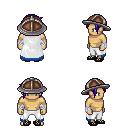
a pixel art fantasy rpg character, male body template, human, tanned skin, white trimmed cape, white pants, blue pixie cut hairstyle, chain helm, white cloth bandages, ghillies, four views (front, back, left, right), 2x2 character sprite sheet, small pixel art, hard edges, no anti-aliasing